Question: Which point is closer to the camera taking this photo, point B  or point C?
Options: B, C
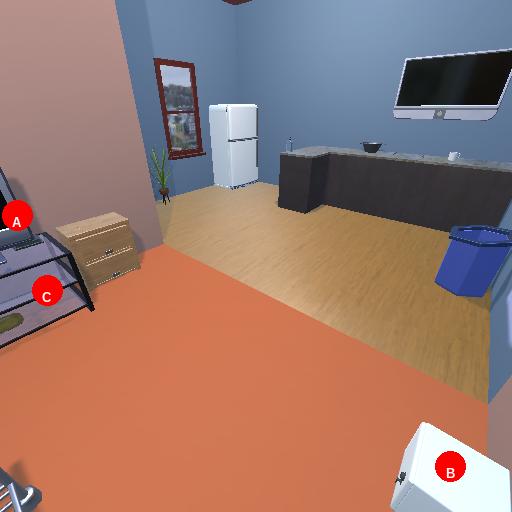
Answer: B